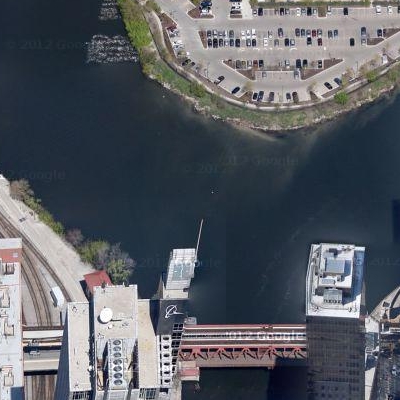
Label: RiverLake